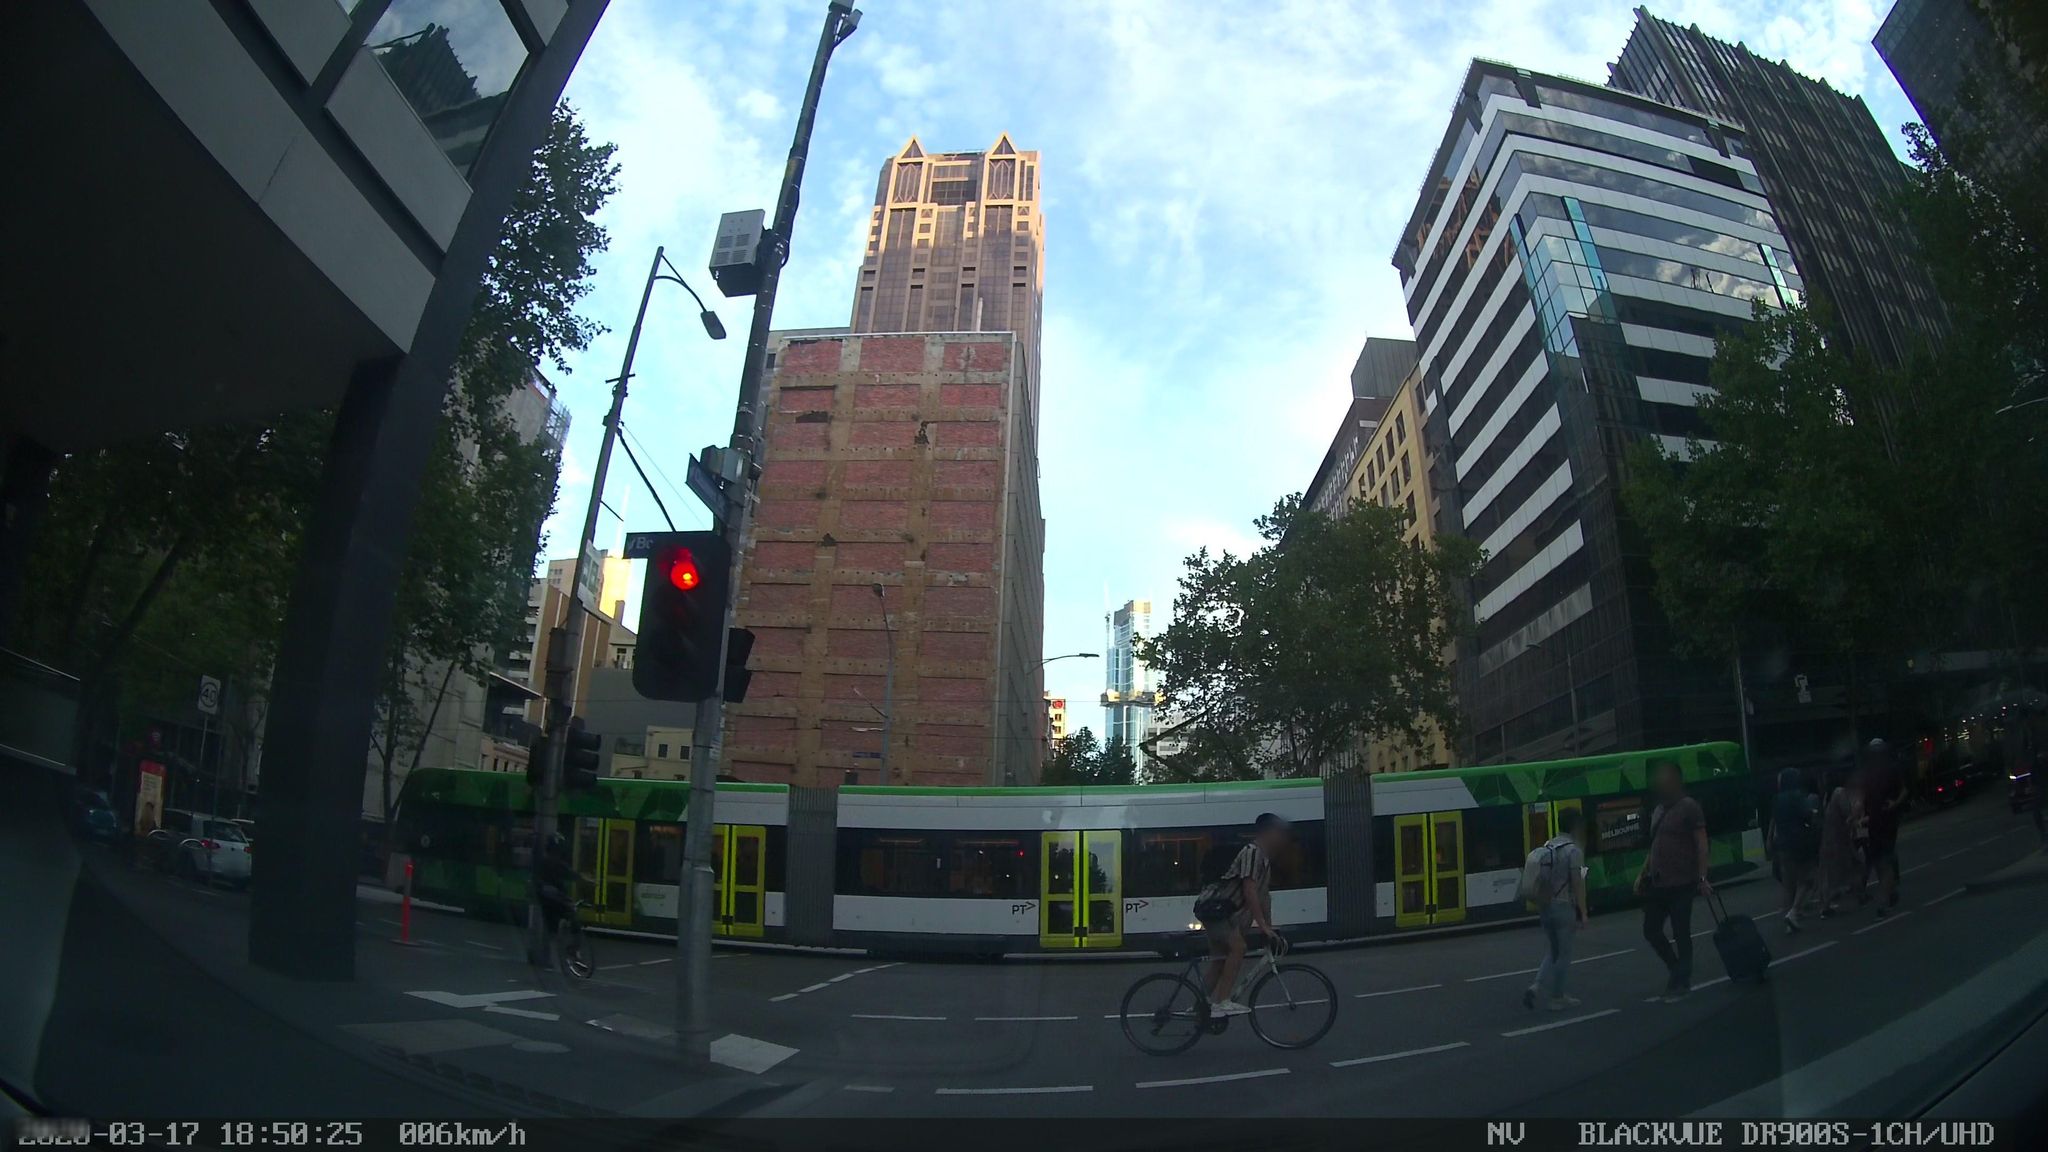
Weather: clear
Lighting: day
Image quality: good
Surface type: driving surface
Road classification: tertiary
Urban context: urban centre
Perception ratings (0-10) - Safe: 5.6, Lively: 7.55, Beautiful: 6.18, Boring: 0.62, Depressing: 5.72, Wealthy: 1.84